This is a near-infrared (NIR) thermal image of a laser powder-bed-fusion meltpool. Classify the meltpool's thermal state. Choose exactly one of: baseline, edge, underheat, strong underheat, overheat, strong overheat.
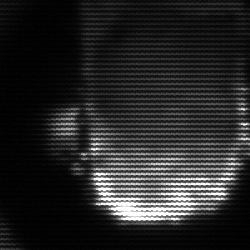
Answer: baseline